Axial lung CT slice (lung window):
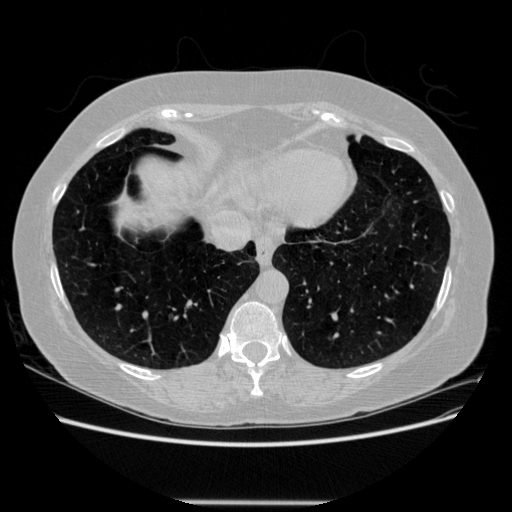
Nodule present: no